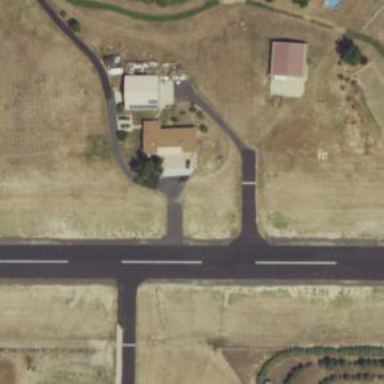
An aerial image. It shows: Image of taxiway at airport.